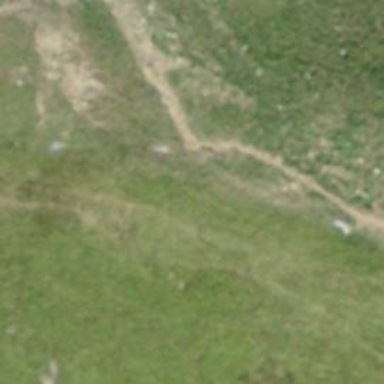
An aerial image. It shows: Grass path.